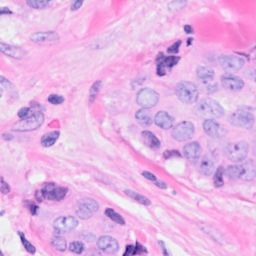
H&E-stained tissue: Breast